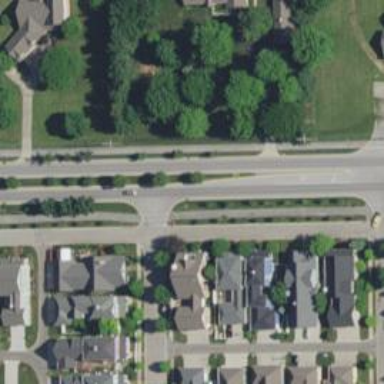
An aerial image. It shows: Unmarked asphalt crossing on cycleway road.